Field crop: tomato
Growth stage: 1
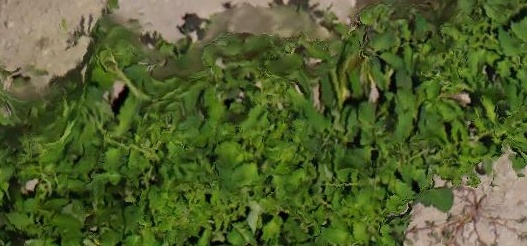
Species: tomato